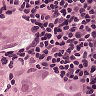
Metastatic tissue present: yes